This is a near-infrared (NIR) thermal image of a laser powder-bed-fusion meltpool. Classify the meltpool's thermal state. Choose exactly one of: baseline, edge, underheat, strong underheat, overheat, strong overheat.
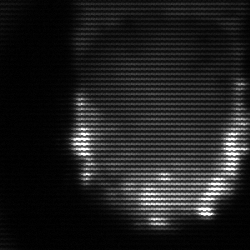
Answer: baseline